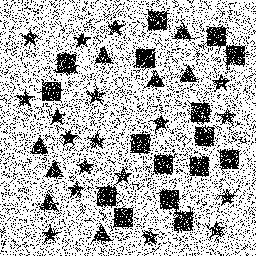
Squares: 16
Triangles: 8
Stars: 18
Total shapes: 42